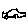
Label: car